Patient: sex M, age 66
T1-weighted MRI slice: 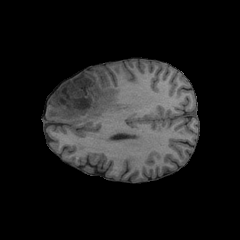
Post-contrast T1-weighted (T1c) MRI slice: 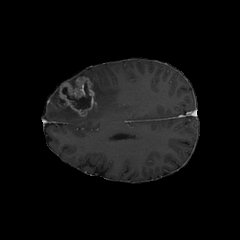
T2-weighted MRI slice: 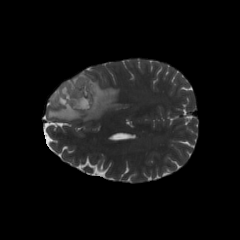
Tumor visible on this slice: yes
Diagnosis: Glioblastoma, IDH-wildtype
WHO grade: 4